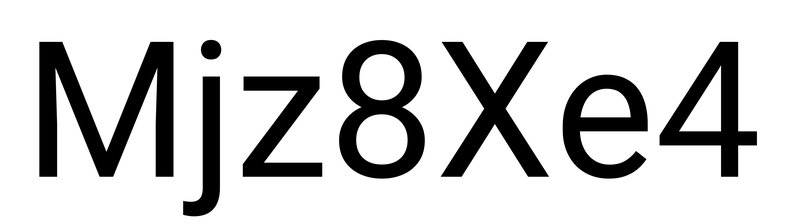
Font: Roboto_Regular